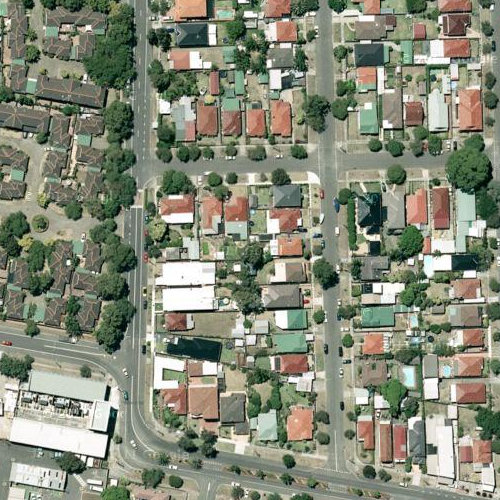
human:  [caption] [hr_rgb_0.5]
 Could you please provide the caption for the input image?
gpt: A residential area with many houses of different colors of roofs and surrounded by some roads .

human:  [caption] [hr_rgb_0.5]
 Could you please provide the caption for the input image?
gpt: Many houses arranged in lines with some wide roads surrounded .

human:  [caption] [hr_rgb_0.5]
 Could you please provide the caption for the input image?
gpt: Many houses of different colours of roofs surrounded by some roads .

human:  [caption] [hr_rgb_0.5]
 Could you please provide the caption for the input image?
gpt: There are many houses arranged in lines with some wide roads surrounded .

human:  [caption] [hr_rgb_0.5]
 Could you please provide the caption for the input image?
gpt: A residential area with many houses arranged in lines and some wide roads surrounded .